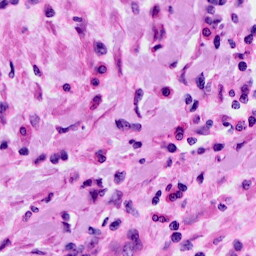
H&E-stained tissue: Cervix